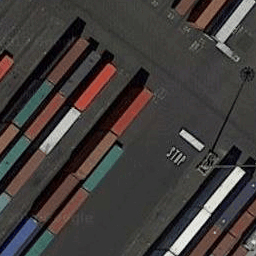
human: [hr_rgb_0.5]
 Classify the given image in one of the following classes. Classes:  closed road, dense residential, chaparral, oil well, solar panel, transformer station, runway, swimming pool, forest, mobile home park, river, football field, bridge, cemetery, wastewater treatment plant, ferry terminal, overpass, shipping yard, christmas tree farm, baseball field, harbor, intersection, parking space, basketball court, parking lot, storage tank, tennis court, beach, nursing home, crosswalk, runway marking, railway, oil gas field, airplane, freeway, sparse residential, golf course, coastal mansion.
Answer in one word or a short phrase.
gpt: shipping yard